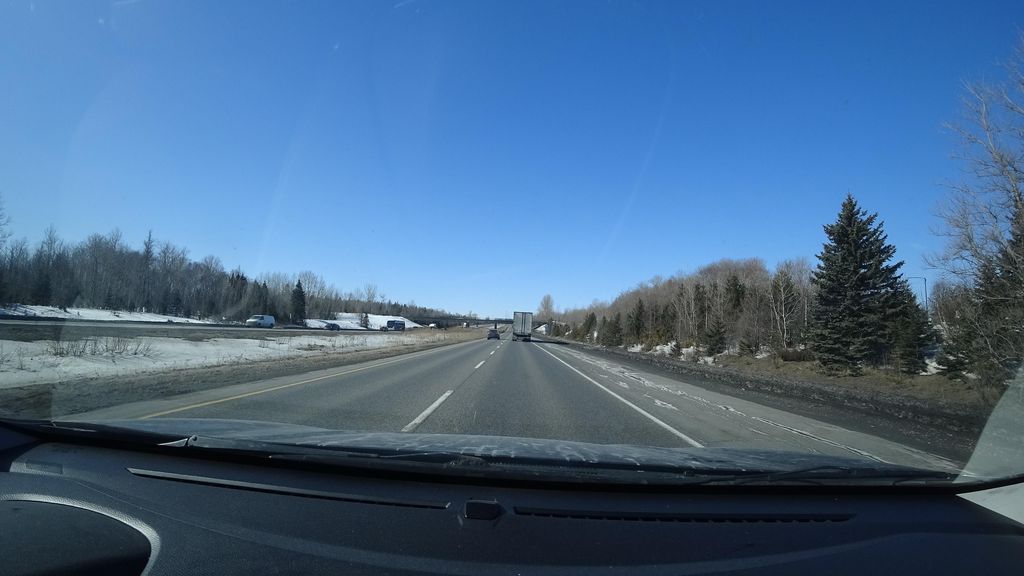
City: quebec_city